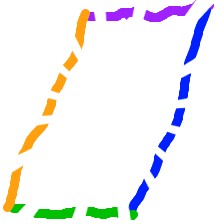
Shape: parallelogram